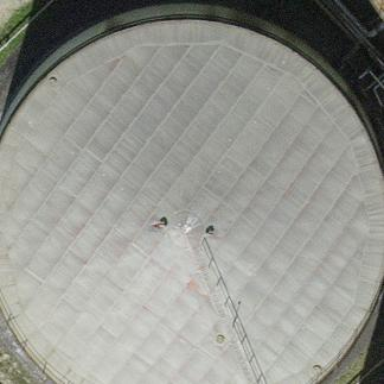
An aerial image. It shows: Industrial building housing storage tank.